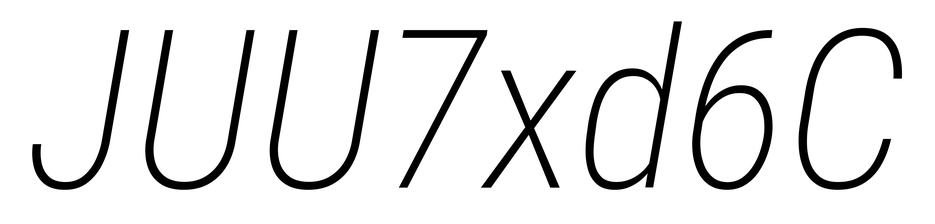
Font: Roboto-Italic_Condensed_ExtraLight_Italic